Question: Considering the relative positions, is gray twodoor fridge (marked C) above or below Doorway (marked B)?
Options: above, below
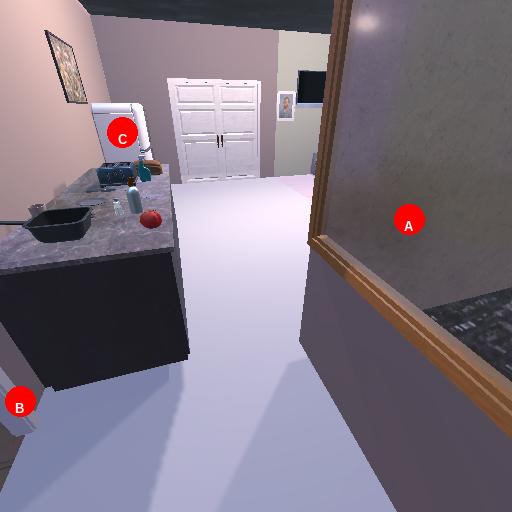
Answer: above